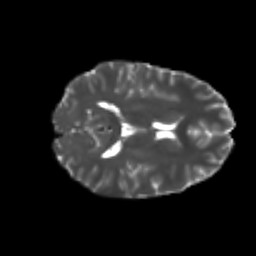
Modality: T2w
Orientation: axial
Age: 26
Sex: female
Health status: healthy
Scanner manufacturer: philips
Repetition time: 7.385 s
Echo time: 0.08599 s